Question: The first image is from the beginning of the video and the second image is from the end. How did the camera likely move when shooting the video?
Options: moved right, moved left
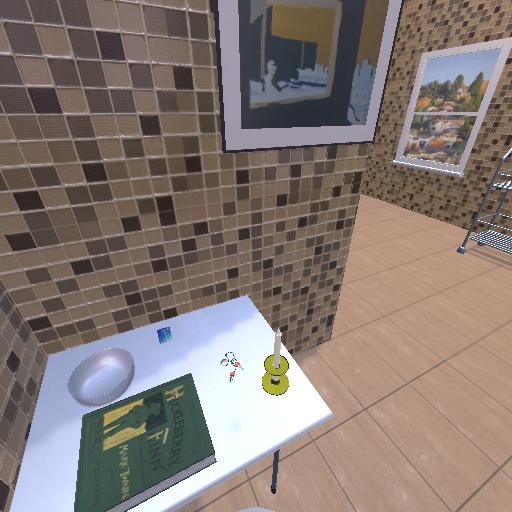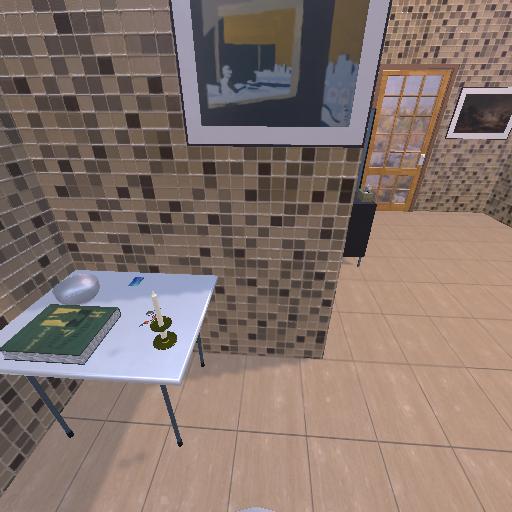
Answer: moved right